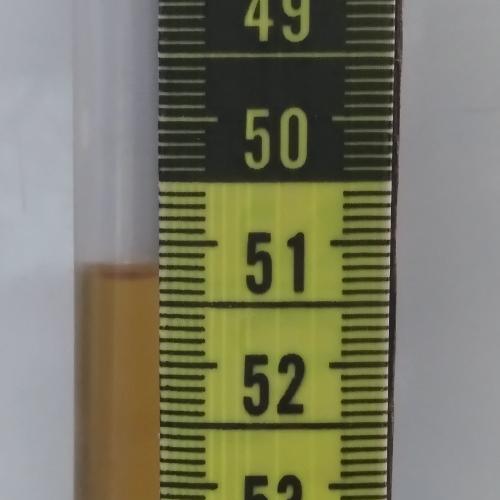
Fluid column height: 51.3 cm